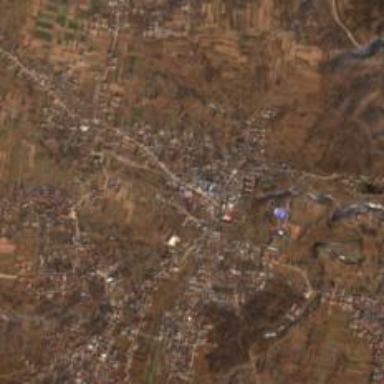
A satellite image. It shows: Township within town.